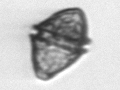
Label: Kryptoperidinium_triquetrum